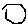
Label: hexagon